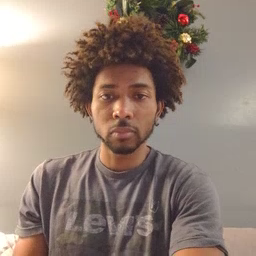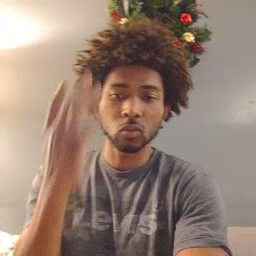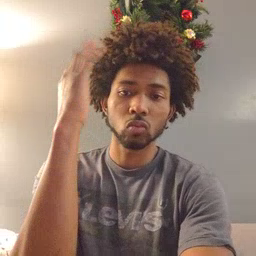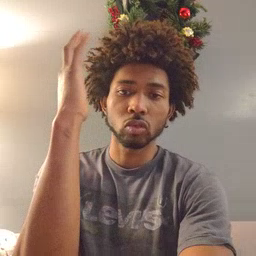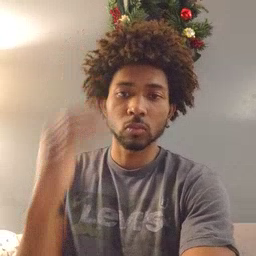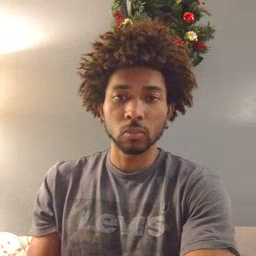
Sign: tree